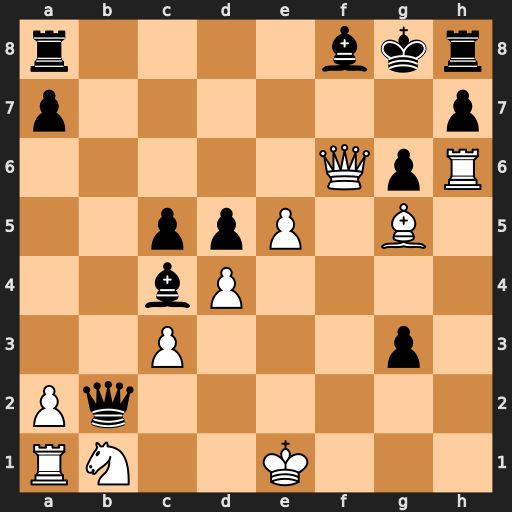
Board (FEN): r4bkr/p6p/5QpR/2ppP1B1/2bP4/2P3p1/Pq6/RN2K3
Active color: w
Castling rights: Q
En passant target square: -
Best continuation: Qe6+ Kg7 Bf6+ Kxh6 Qh3#